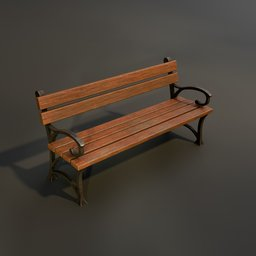
Label: furniture